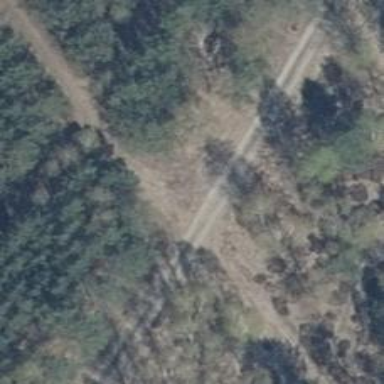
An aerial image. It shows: Dirt track road with grade 3 tracktype.